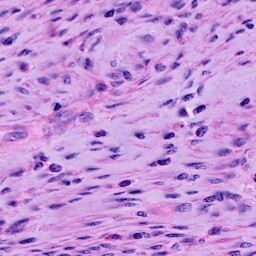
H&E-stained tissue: Cervix